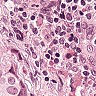
Metastatic tissue present: yes